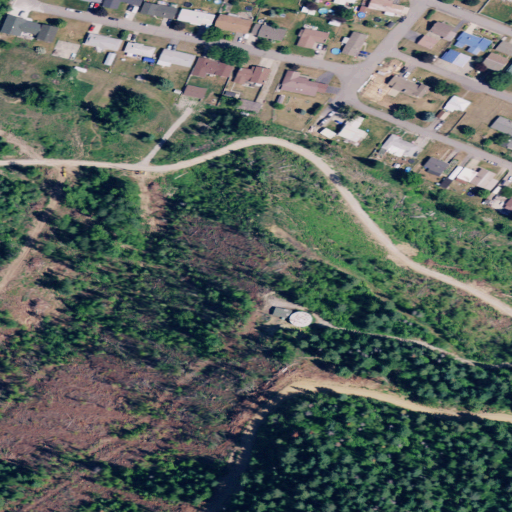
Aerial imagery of valley in Idaho named McFarren Gulch containing evergreen forest, low intensity development, herbaceous wetlands, medium intensity development, shrub, open development, and woody wetlands